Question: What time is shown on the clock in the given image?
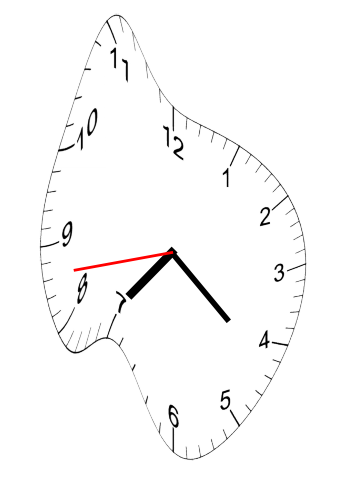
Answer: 07:21:43